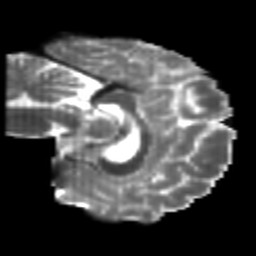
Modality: T2w
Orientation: sagittal
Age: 21
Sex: male
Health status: healthy
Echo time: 0.074 s